Interaction volume radius: 10 \u00c5
Interaction volume height: 20 \u00c5
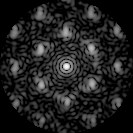
Disorder parameter: 0.4563